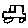
Label: car